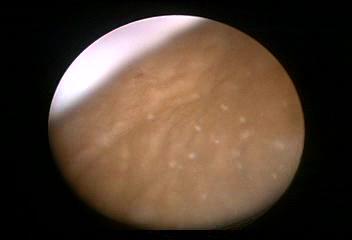
Modality: WLC
Class: Normal mucosa
Bladder cancer association: No